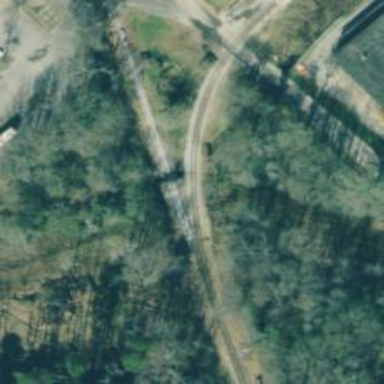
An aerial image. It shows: Railway spur service.